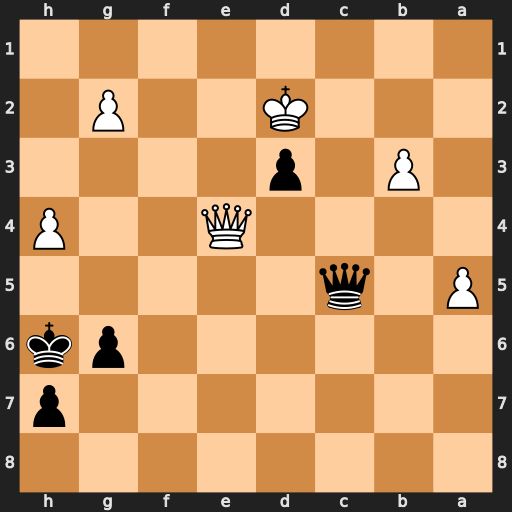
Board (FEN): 8/7p/6pk/P1q5/4Q2P/1P1p4/3K2P1/8
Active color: b
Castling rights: -
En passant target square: -
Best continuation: Qc2+ Ke3 Qe2+ Kd4 Qxe4+ Kxe4 d2